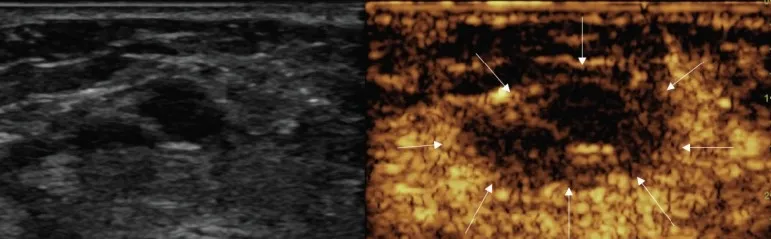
Post-treatment CEUS showing large avascular area, including the 14-mm treated nodule (arrows).
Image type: radiology (ultrasound)